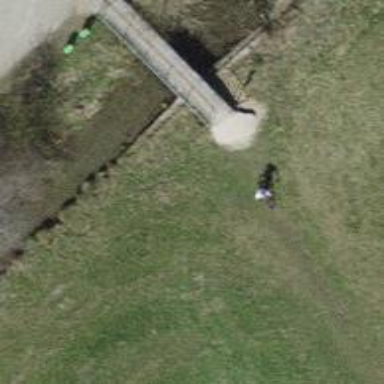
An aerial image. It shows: Path leading to bridge.